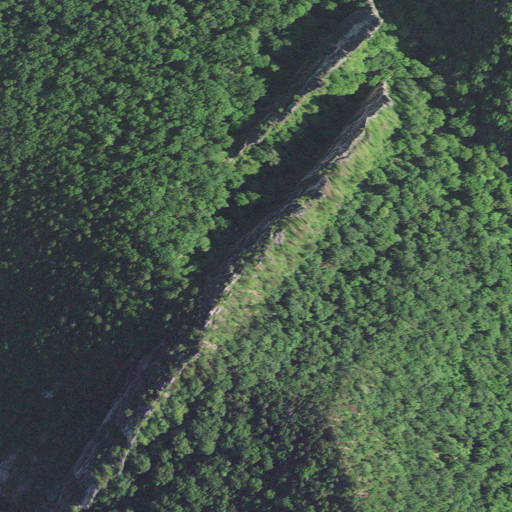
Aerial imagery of rocks in West Virginia named Champe Rocks containing deciduous forest, mixed forest, evergreen forest, and open water